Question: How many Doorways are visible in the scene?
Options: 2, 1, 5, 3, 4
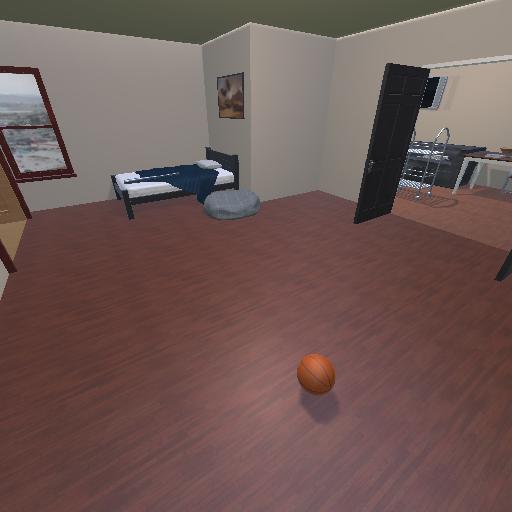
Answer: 2